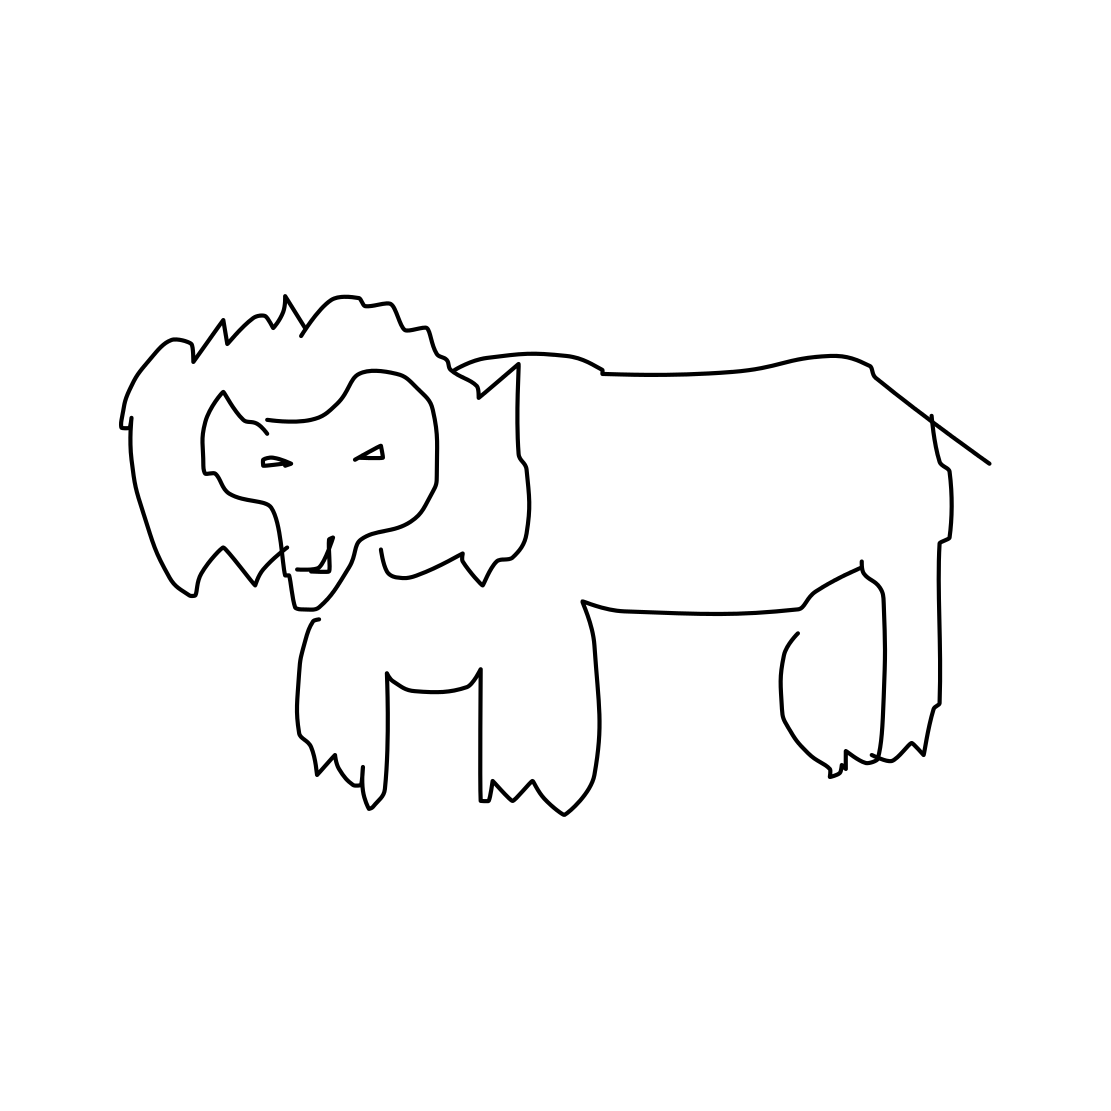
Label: lion